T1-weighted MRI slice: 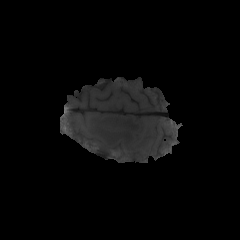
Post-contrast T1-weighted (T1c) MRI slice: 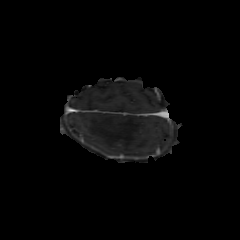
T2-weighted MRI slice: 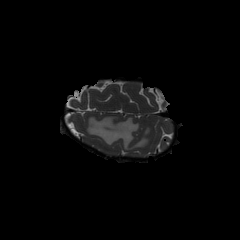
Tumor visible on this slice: yes